I will show an image sequence of human cooking. I have annotated the images with numbered circles. Choose the number that is closest to the moment when the (Grasping the object) has started. You are a five-time world champion in this game. Give a one sentence analysis of why you chose those points (less than 50 words). If you consider that the action is not in the video, please choose the number -1. Provide your answer at the end in a json file of this format: {"points": []}
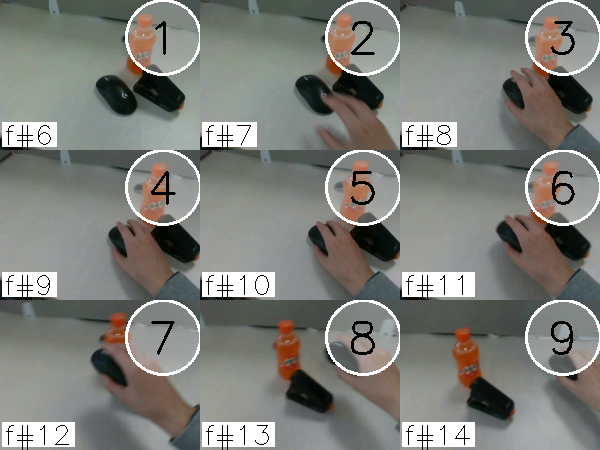
Frame 4 shows the clearest moment of hand-object contact.
{"points": [4]}